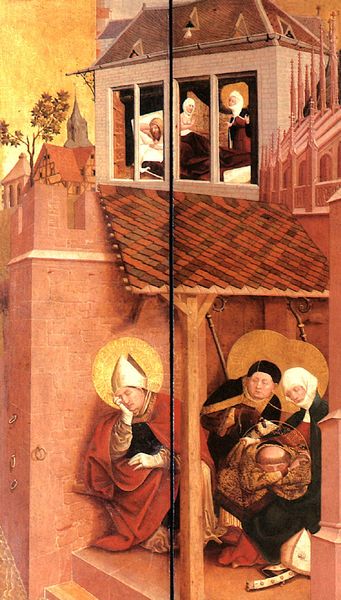
Titel: Magdalenenaltar in der Pfarrkirche St. Maria Magdalena in Tiefenbronn
Künstler: Lukas Moser
Standort: Tiefenbronn (EU - D - BW)
Schlagwörter: baum, gemälde, mann, schlaf, bäume, frauen, kirchturm, menschen, sitzen, stadt, braun, fenster, frau, holz, säule, dach, gebäude, haus, rot, wand, architektur, mensch, tod, trauer, häuser, kirche, gold, rosa, dachziegel, kreis, rund, turm, liegen, schlafen, stab, mauer, ziegel, bischof, detail, bett, warten, stütze, krank, burg, dom, weinen, beten, kunst, kathedrale, verzweiflung, schoss, heiligenschein, pfarrer, stäbe, nimbus, jesus, schloß, mittelalter, klerus, priester, rötlich, mönch, heiliger, heilige, geistlich, heilig, glauben, goldgrund, geburt, verzweifelt, basilika, jeses, nonnen, nimben, heiligen, heili, bischaf, bischofsstäbe, kirvhturm, bischafsmütze